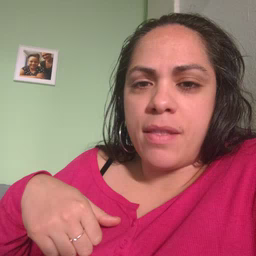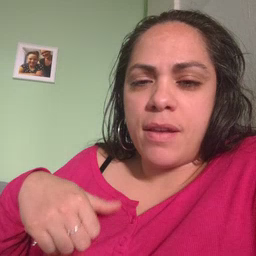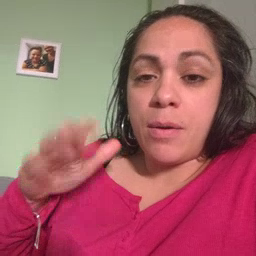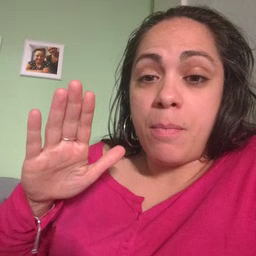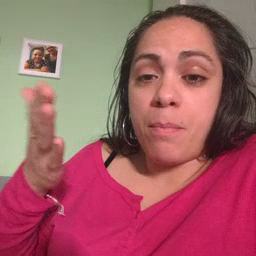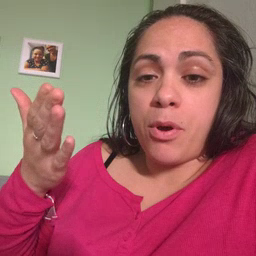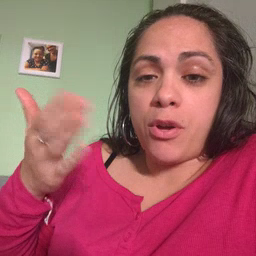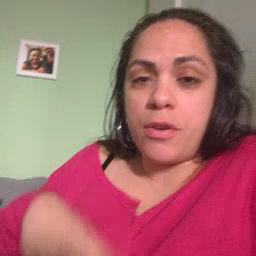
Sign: book